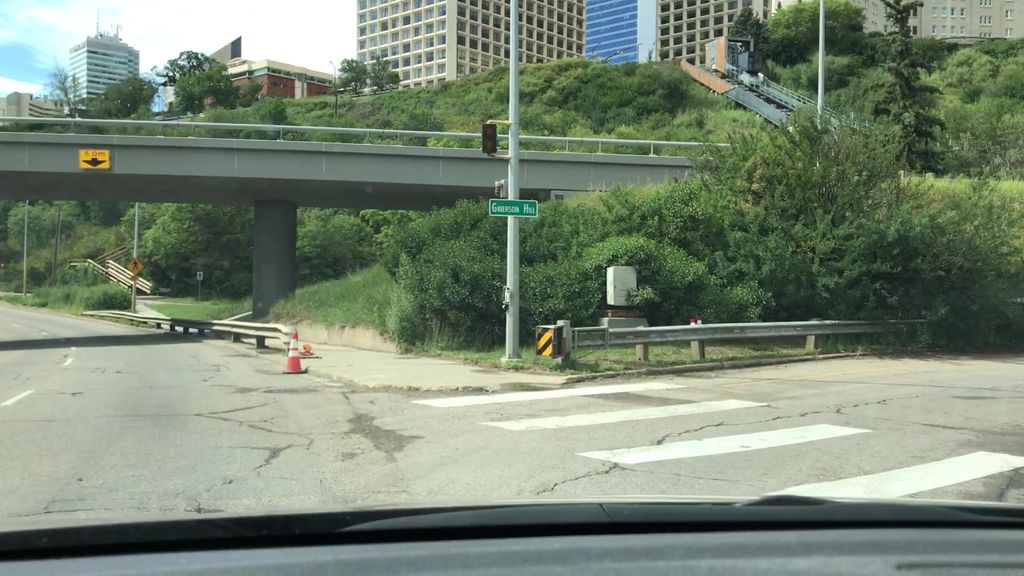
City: edmonton